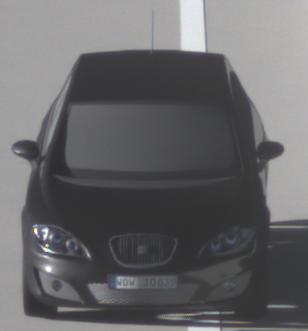
Make: SEAT
Model: Leon 1.4
Detailed model: Leon (1P)
Model produced from: 2009/04
Model produced until: 2010/08
Doors: 5
Color: black
Road condition: dry road
Daytime: sunrise or sunset
Contrast: high contrast